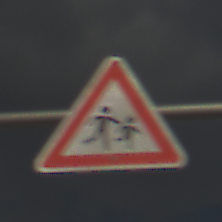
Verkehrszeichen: KinderLinks
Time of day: MorningAfternoon
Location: Outdoor (Beach)
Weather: PartlyCloudy
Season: NotSpecified
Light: Natural